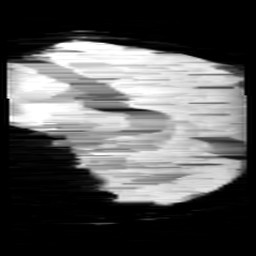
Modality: minIP
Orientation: sagittal
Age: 10
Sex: male
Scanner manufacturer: siemens
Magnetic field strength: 3 T
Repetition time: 0.027 s
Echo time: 0.02 s